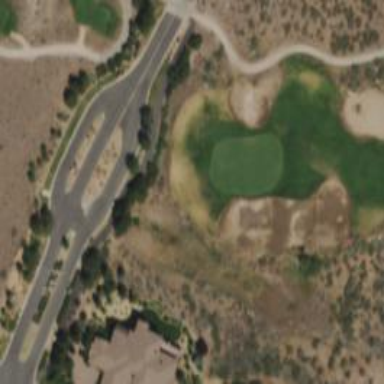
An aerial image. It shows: View of golf hole.